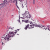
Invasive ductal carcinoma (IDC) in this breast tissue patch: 0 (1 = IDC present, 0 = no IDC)